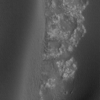
Label: not_dusty